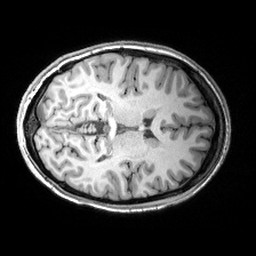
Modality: T1w
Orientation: axial
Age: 22
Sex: female
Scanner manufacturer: siemens
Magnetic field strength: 3 T
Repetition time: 2.53 s
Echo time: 0.00299 s